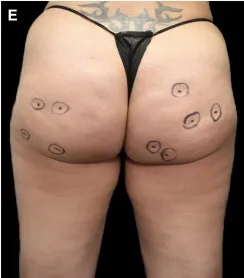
Case study 5. One year and 8 months following the initial procedure, the patient was treated with Targeted Verifiable Subcision (TVS) in the buttocks and posterior thighs (markings are shown in, D-F).
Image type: medical_photograph (other_medical_photograph)